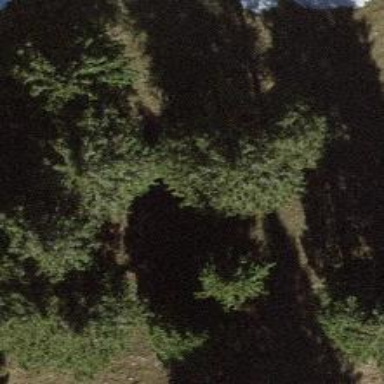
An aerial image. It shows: Single tag "natural: tree."